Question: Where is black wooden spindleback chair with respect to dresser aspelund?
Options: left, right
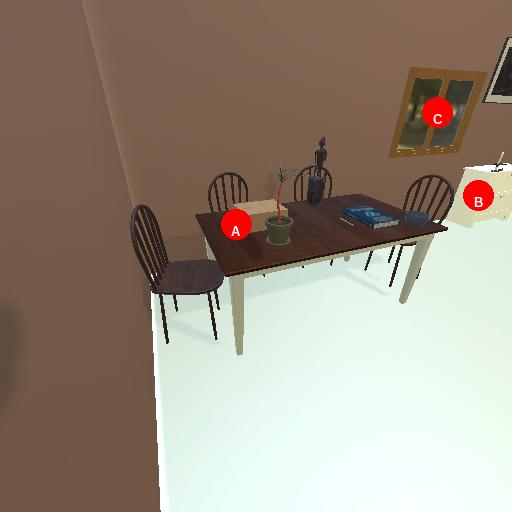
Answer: left